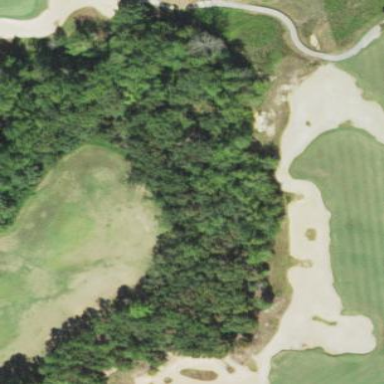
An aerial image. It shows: Golf bunker.